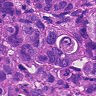
Metastatic tissue present: yes